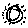
Label: sun